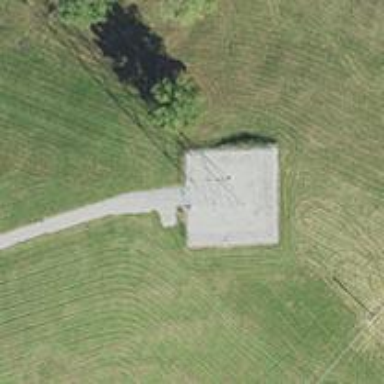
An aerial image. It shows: Man-made mast used for communication purposes.